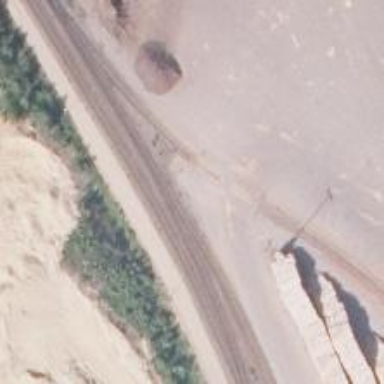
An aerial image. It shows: Rail spur service.